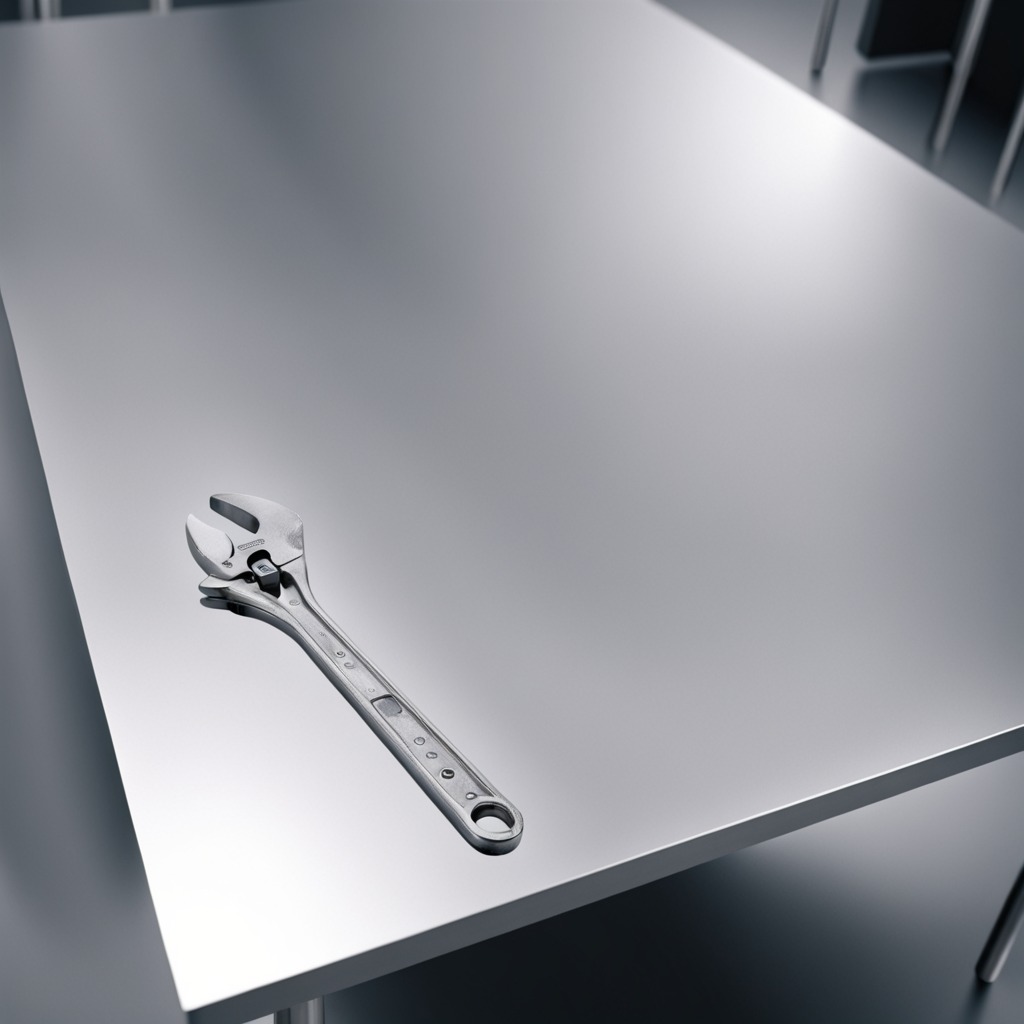
A wrench is lying on the stainless steel table in a high-end prototyping lab.